Aerial crown-view tile of a tropical tree (Barro Colorado Island, Panama), acquired 20240813:
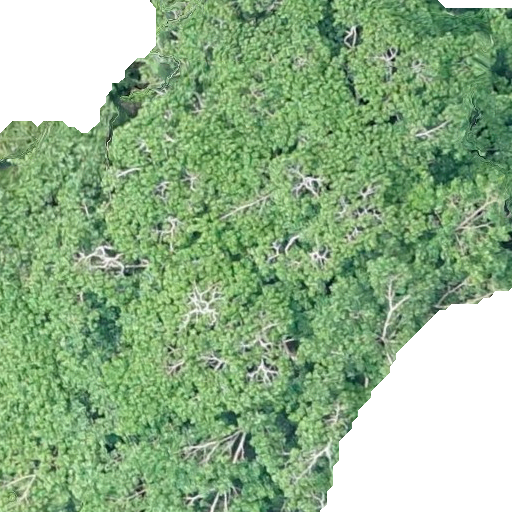
Species: Hura crepitans
GBIF accepted scientific name: Hura crepitans
Crown area: 476.267 m²